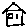
Label: house